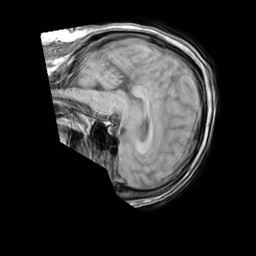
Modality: T1w
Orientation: sagittal
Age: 60
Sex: male
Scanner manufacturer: philips
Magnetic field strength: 1.5 T
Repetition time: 0.2644 s
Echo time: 0.001886 s